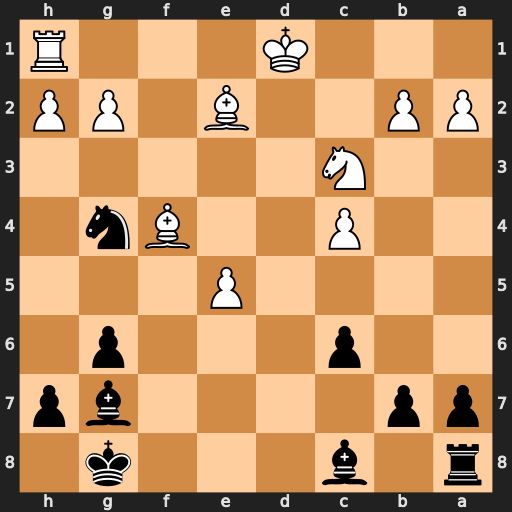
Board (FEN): r1b3k1/pp4bp/2p3p1/4P3/2P2Bn1/2N5/PP2B1PP/3K3R
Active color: b
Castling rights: -
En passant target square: -
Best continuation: Nf2+ Ke1 Nxh1